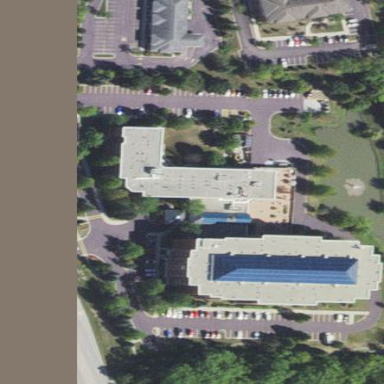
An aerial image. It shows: Apartment building serving as nursing home and social facility.